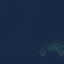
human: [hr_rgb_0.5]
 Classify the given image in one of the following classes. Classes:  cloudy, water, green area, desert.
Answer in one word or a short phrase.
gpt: water